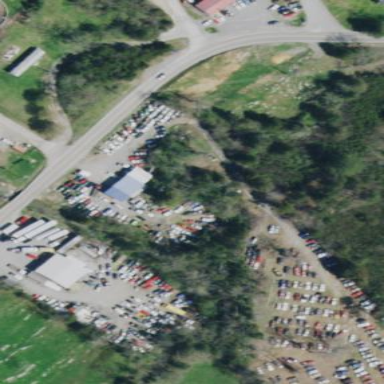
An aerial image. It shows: Scrap yard located in industrial area.